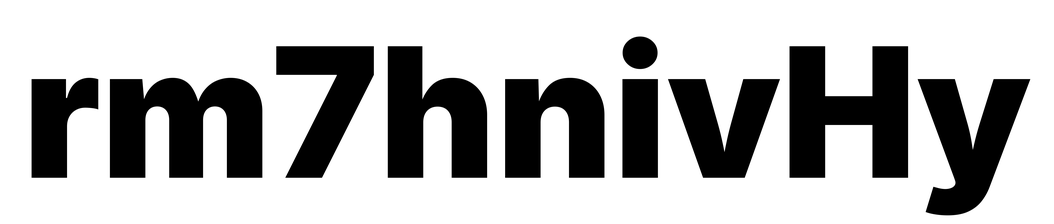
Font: Inter_Black